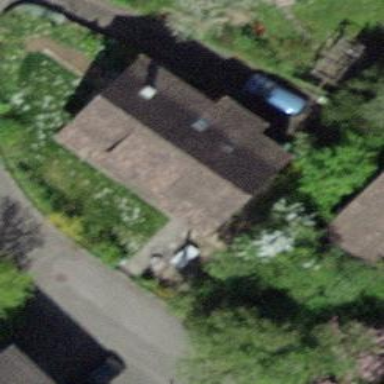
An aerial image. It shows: Flat-roofed house.